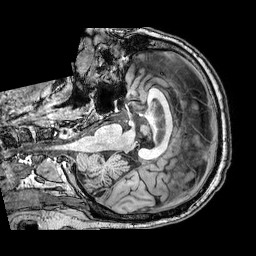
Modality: T1w
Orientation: axial
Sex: male
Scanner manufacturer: philips
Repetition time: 0.008269 s
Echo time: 0.00381 s